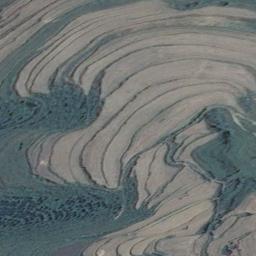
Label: terrace